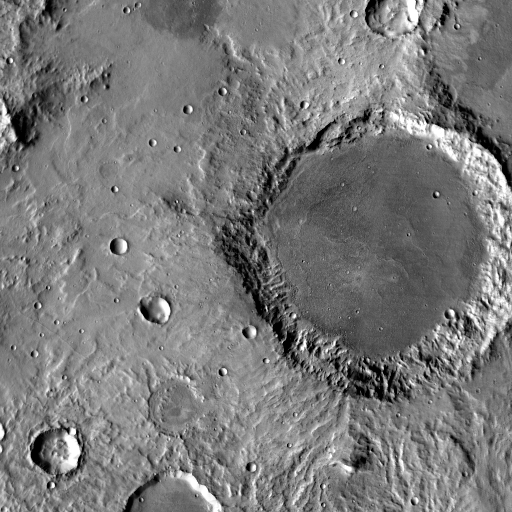
Crater classes present: Background, Other, Layered, Buried